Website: home-depot
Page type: payment
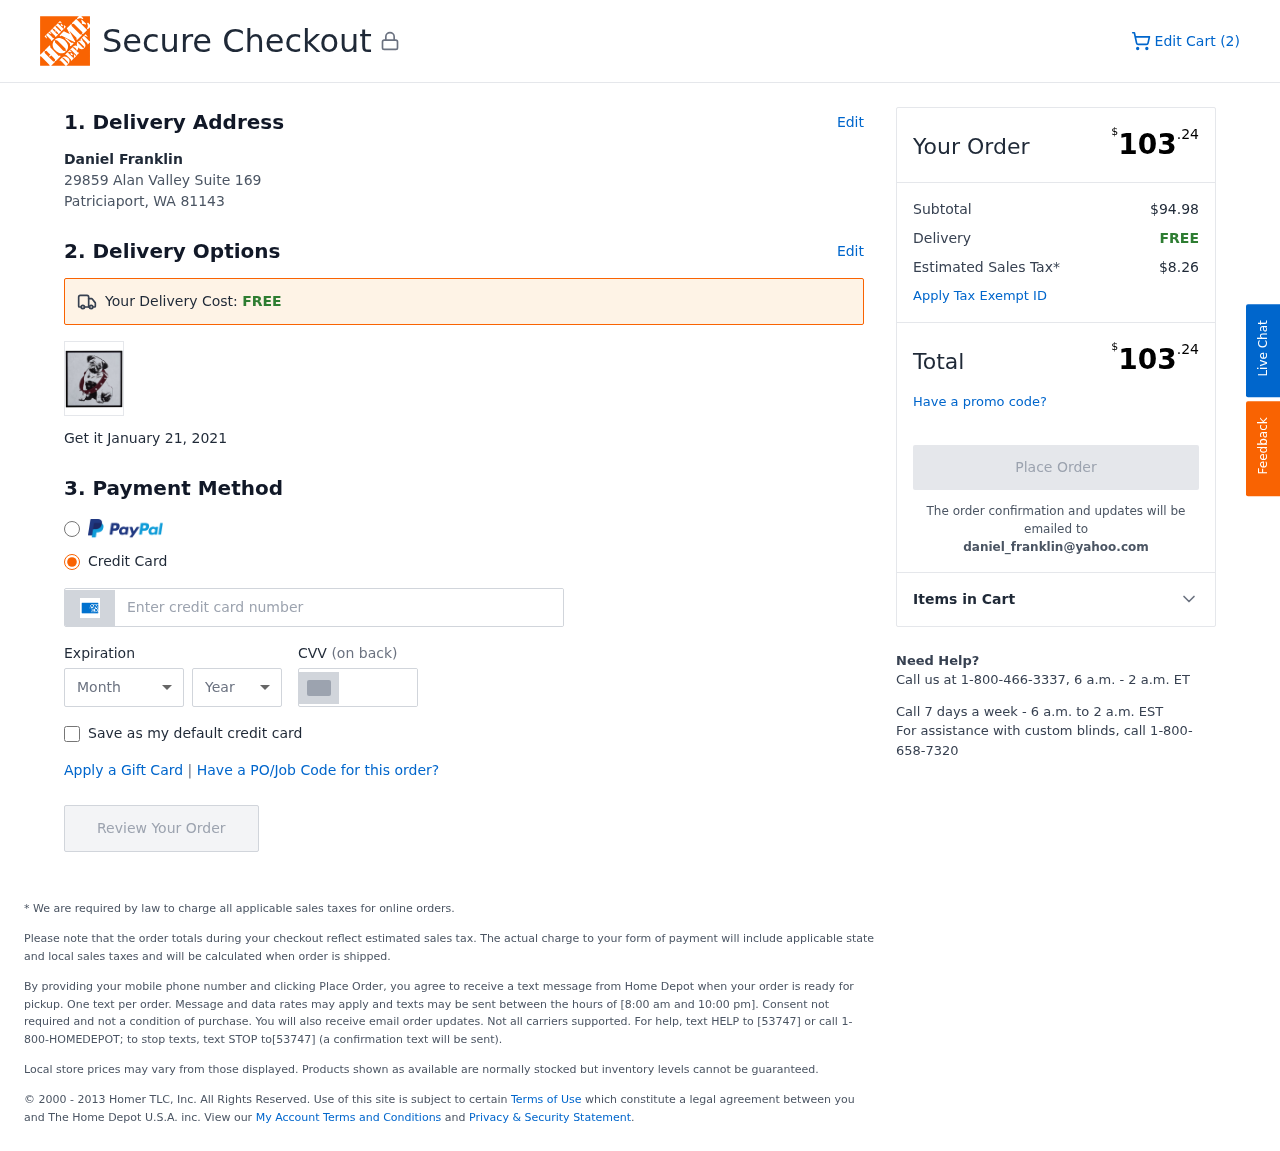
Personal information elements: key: PII_CARD_CVV
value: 8254
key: PII_CARD_EXPIRY_MONTH
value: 03
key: PII_CARD_EXPIRY_YEAR
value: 29
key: PII_CARD_NUMBER
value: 3754 2578 3932 755
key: PII_CITY_STATE_ZIP
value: Patriciaport, WA 81143
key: PII_EMAIL
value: daniel_franklin@yahoo.com
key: PII_FULLNAME
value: Daniel Franklin
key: PII_STREET
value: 29859 Alan Valley Suite 169
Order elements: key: ORDER_NUM_ITEMS
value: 2
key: ORDER_DELIVERY_DATE
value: January 21, 2021
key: ORDER_TOTAL
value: $103.24
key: ORDER_SUBTOTAL
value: $94.98
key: ORDER_SHIPPING_COST
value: FREE
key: ORDER_TAX
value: $8.26